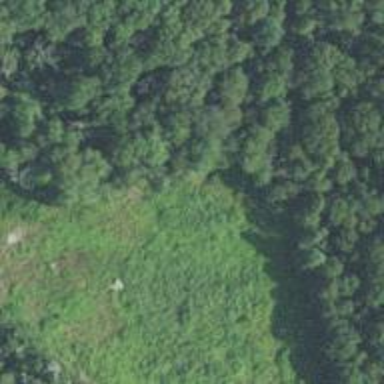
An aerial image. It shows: Mixed woodland with various types of leaves.